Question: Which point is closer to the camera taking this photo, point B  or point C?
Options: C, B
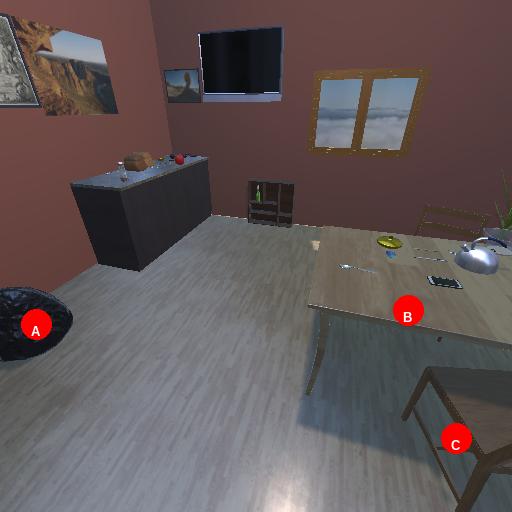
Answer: C